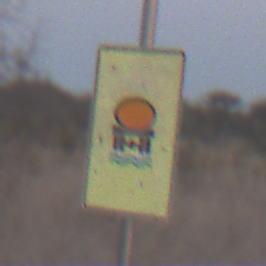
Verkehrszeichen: FahrzeugeMitWassergefaehrdenderLadungOhnePfeilsymbol
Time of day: SunriseSunset
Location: Outdoor (Nature)
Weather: Clear
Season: NotSpecified
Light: Natural